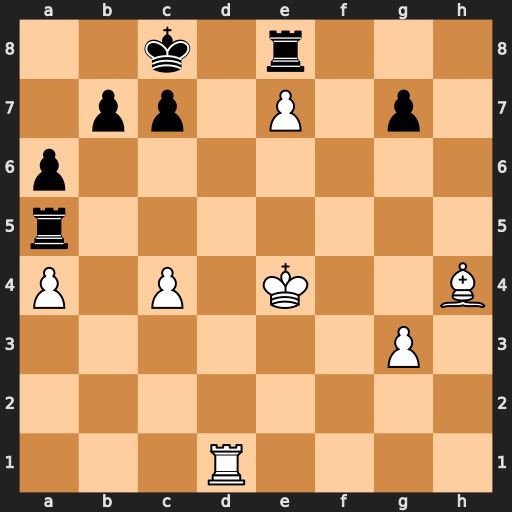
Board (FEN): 2k1r3/1pp1P1p1/p7/r7/P1P1K2B/6P1/8/3R4
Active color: w
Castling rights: -
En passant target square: -
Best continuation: Rd8+ Rxd8 exd8=Q#